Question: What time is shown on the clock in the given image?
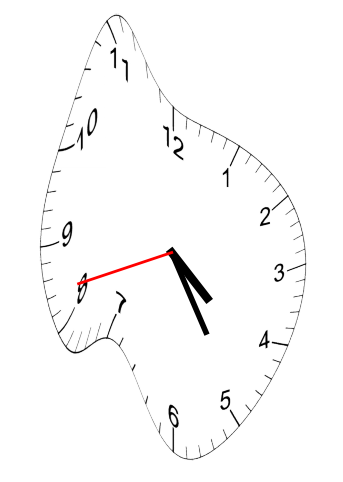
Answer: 04:24:42